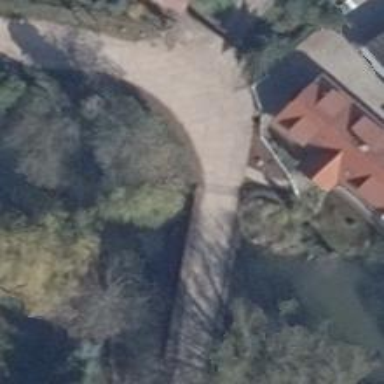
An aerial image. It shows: Residential road with concrete-laned bridge.